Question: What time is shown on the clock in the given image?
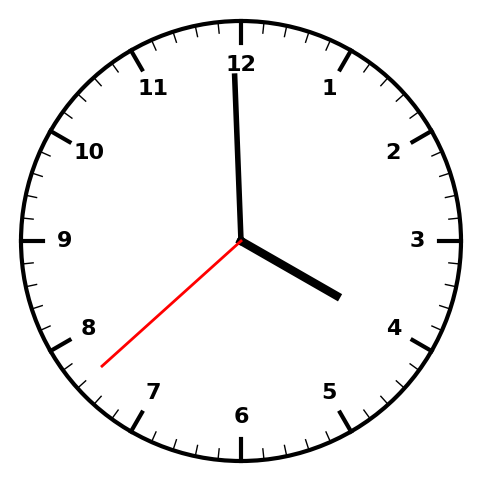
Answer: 03:59:38